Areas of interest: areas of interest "Science and Technology Museum"
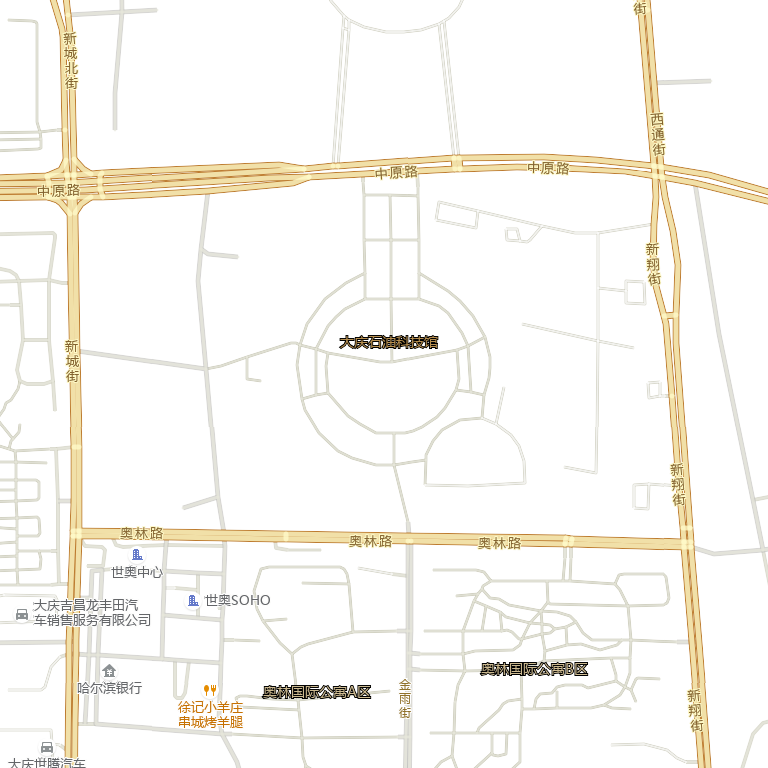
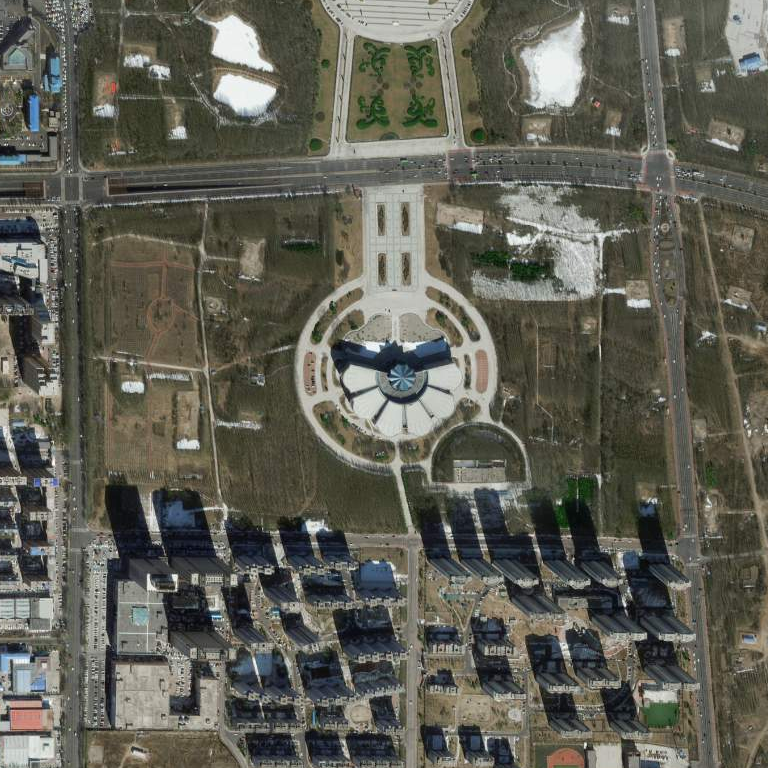